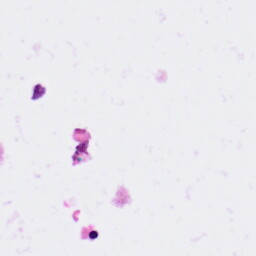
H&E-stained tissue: Pancreatic